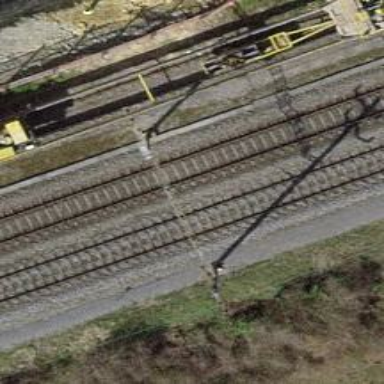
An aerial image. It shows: Catenary mast for power lines.